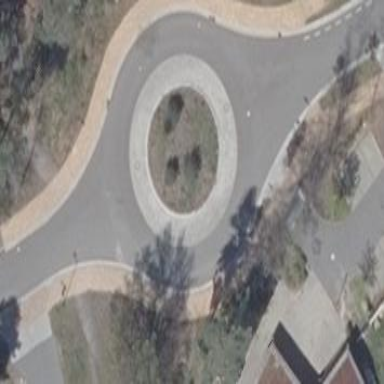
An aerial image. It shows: Asphalt road in residential area leading to roundabout.